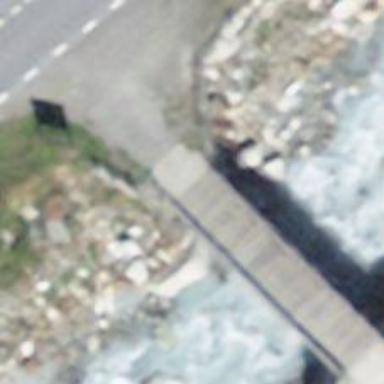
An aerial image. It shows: Path on bridge.